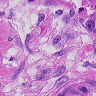
Metastatic tissue present: yes